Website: apple
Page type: payment
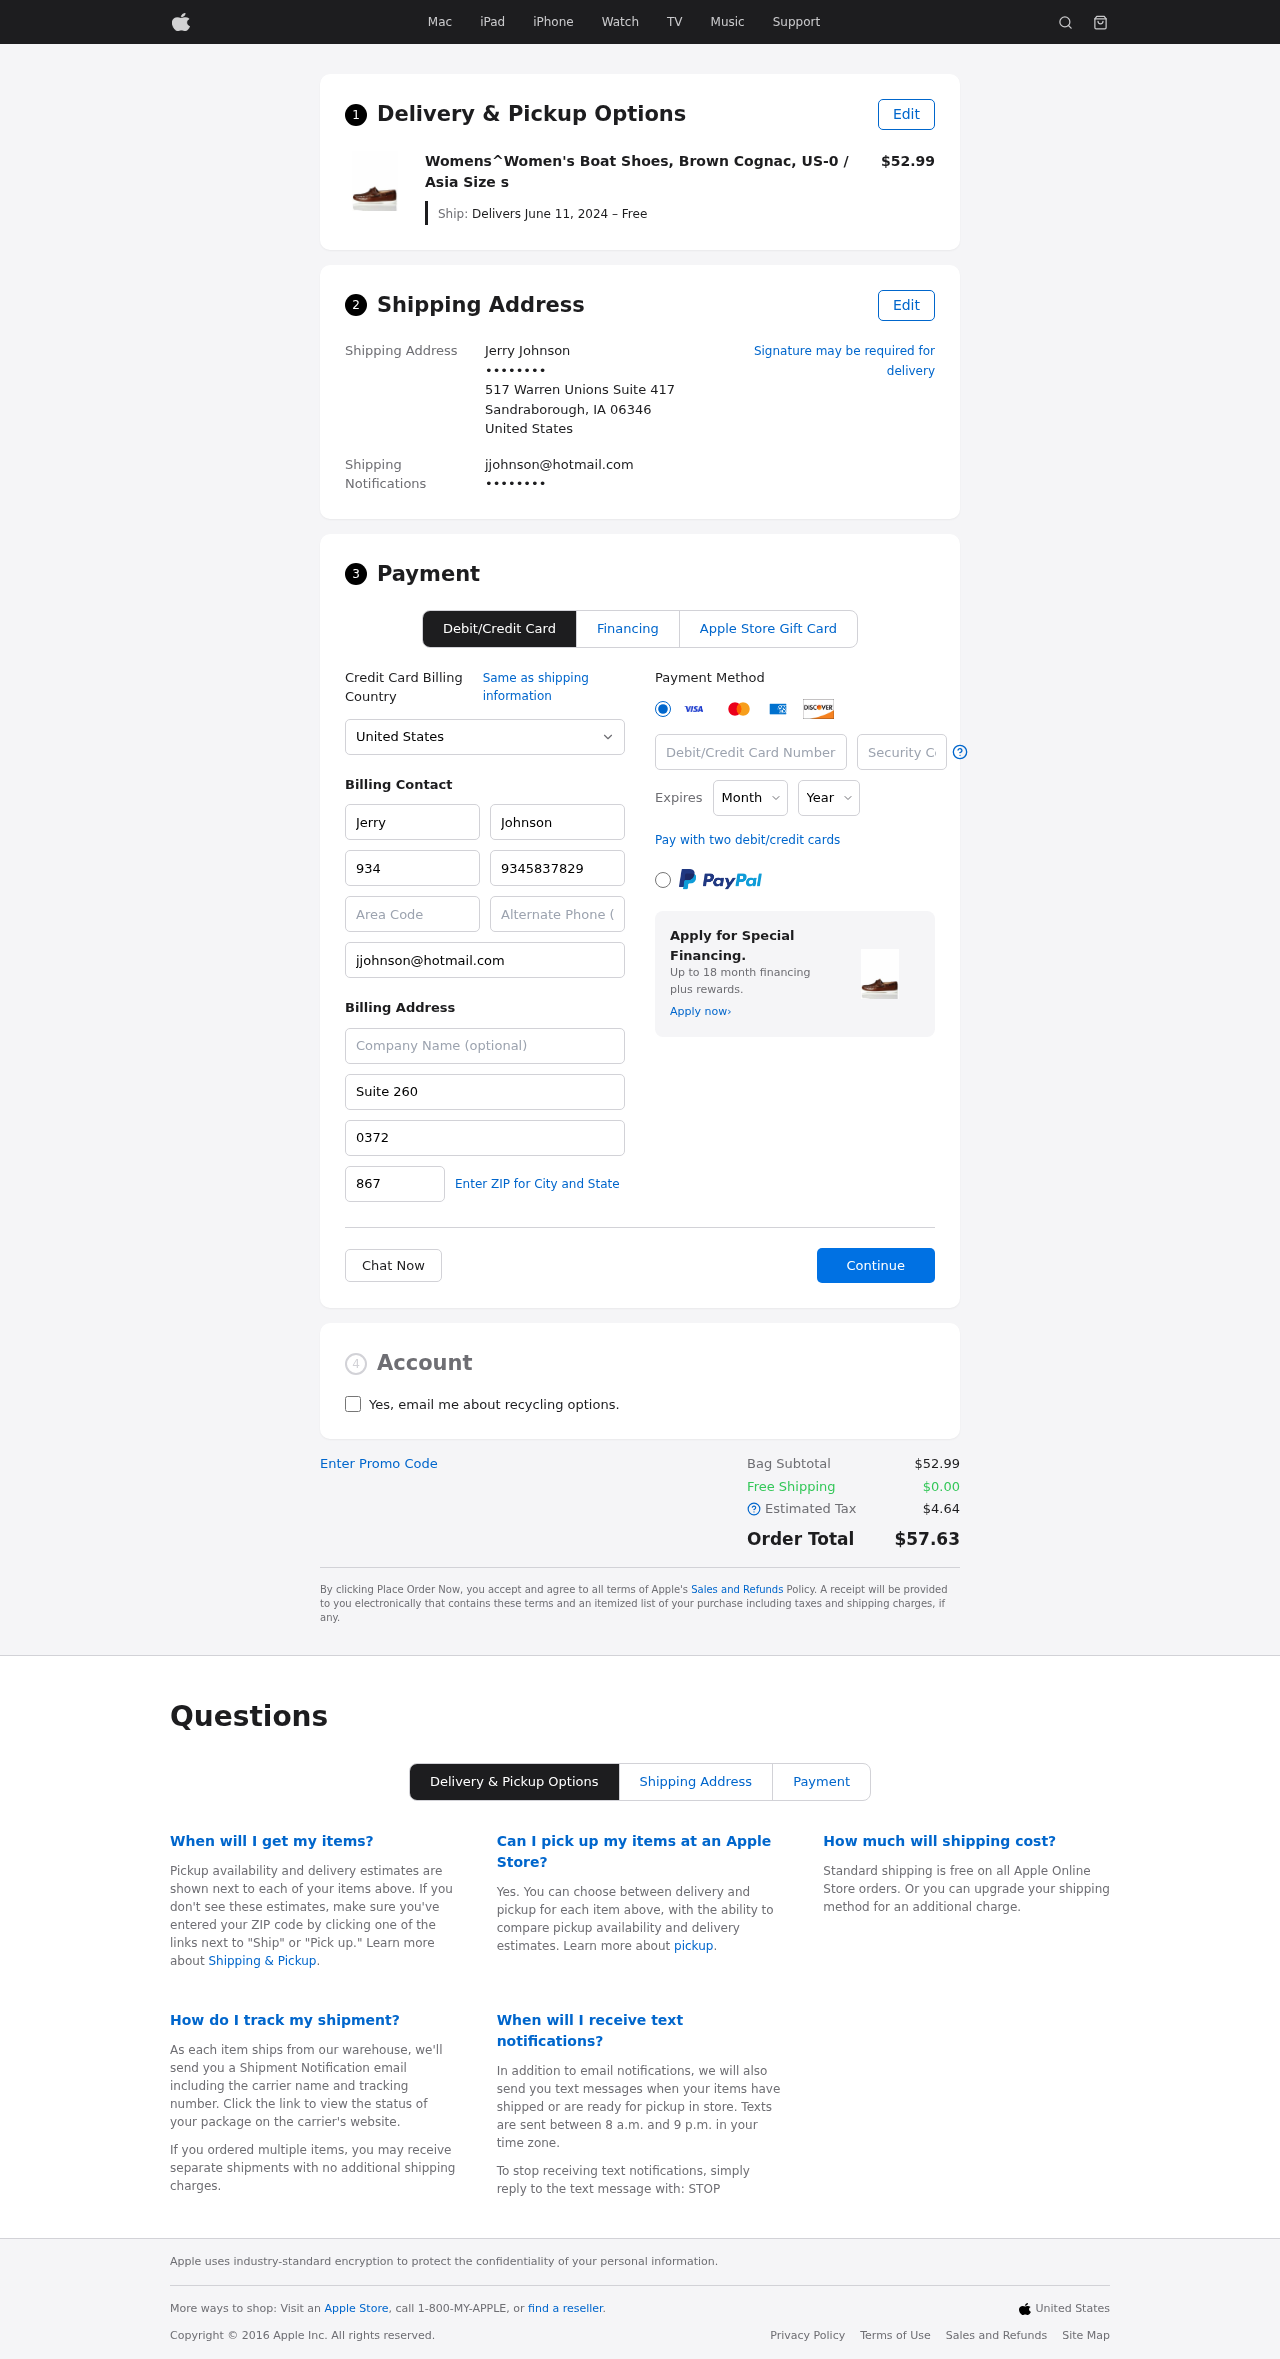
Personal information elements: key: PII_CARD_CVV
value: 1940
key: PII_CARD_EXPIRY_MONTH
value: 06
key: PII_CARD_EXPIRY_YEAR
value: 29
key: PII_CARD_NUMBER
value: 3486 1679 6255 226
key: PII_CITY_STATE_ZIP
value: Sandraborough, IA 06346
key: PII_COUNTRY
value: United States
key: PII_EMAIL
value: jjohnson@hotmail.com
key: PII_EMAIL2
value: jjohnson@hotmail.com
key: PII_FIRSTNAME
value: Jerry
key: PII_FULLNAME
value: Jerry Johnson
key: PII_LASTNAME
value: Johnson
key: PII_PHONE3
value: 9345837829
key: PII_PHONE_AREA
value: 934
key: PII_POSTCODE2
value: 86737
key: PII_SECURITY_CODE
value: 0372
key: PII_STREET
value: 517 Warren Unions Suite 417
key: PII_STREET2
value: Suite 260
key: PII_PHONE
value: ••••••••
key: PII_PHONE2
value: ••••••••
Product elements: key: PRODUCT1_NAME
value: Womens^Women's Boat Shoes, Brown Cognac, US-0 / Asia Size s
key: PRODUCT1_PRICE
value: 52.99
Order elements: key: ORDER_DELIVERY_DATE
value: Delivers June 11, 2024 – Free
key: ORDER_SUBTOTAL
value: $52.99
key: ORDER_SHIPPING_COST
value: $0.00
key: ORDER_TAX
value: $4.64
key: ORDER_TOTAL
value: $57.63